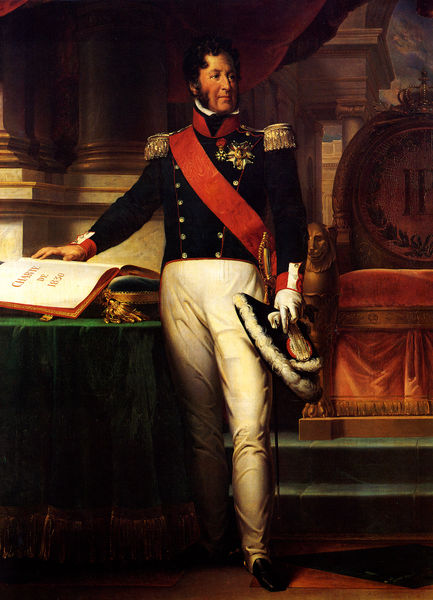
Titel: Louis-Philippe Ier, Roi des Francais (1773-1850), Louis-Philippe
Künstler: François Gérard
Standort: Versailles
Institution: Musée National du Château de Versailles et de Trianon
Schlagwörter: blau, feder, fuß, gemälde, himmel, mann, schatten, weiß, gelb, grün, komposition, frankreich, geste, handschuh, handschuhe, hell, hintergrund, hut, licht, marmor, orange, paris, profil, raum, schwarz, stuhl, säule, säulen, tisch, blick, gebäude, rot, tuch, malerei, anzug, bart, hose, architektur, band, falten, hermelin, inkarnat, kragen, samt, sockel, stehen, bildnis, innenraum, portrait, porträt, tischtuch, vorhang, öl, boden, fransen, gold, interieur, pose, sessel, stoff, adel, lippen, schultern, seide, schärpe, aussicht, schrift, haltung, schuhe, violett, beleuchtung, französisch, krieg, staffage, treppe, kaiser, kissen, könig, thron, polster, stufe, stufen, plinthe, podest, knöpfe, knopfleiste, schild, stolz, antike, buch, palast, initialen, militär, revolution, schwert, uniform, soldat, backenbart, epauletten, napoleon, abzeichen, degen, dreispitz, helm, koteletten, offizier, orden, posieren, scherpe, schulterklappen, herrscher, trohn, vertrag, löwenkopf, armee, rüstung, kotletten, ganzfigur, seefahrt, wappen, tressen, halbprofil, löwen, general, binde, feldherr, balu, sporen, porträr, admiral, urkunde, david, aufgeschlagen, schwur, quasten, bund, sphinx, oberst, verfassung, architekur, eid, ikonographie, peter, louis, bonaparte, ganz, auszeichnung, staatsmann, aussciht, galoschen, itlaien, napoleonisch, schulterstücke, ganzkörperportrait, ban, leutnant, epoletten, militä, reithosen, sphinxkopf, staatstragend, weiße hose, jacques luis david, bagration, 1830, rote schärpe, weißer handschuh